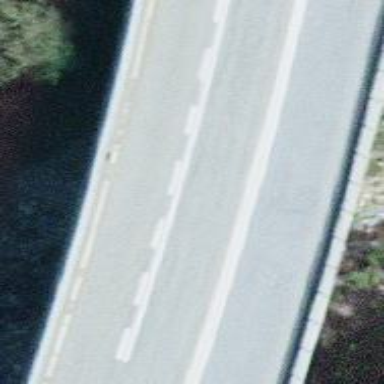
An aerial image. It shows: Service road on bridge that serves as parking aisle.